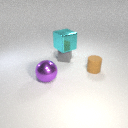
small gray metal cube below large cyan metal cube